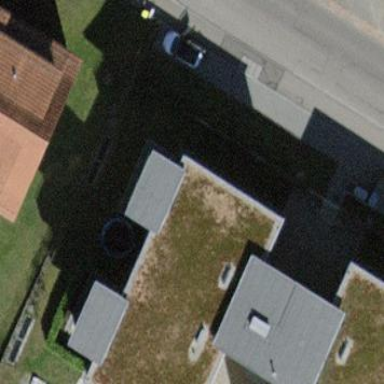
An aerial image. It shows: Apartment building with pitched roof.